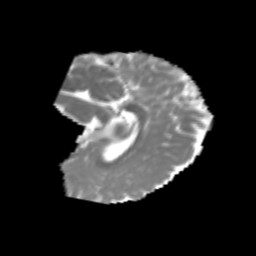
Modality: MD
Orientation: sagittal
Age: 8
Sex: male
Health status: healthy